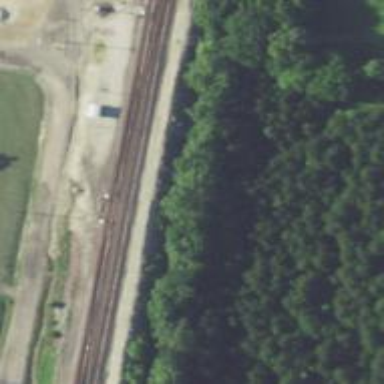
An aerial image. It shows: Railway junction.